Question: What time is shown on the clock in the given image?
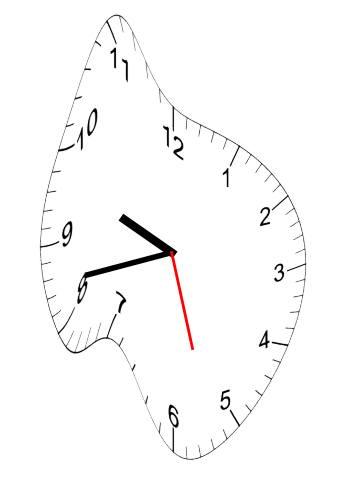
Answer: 09:42:27